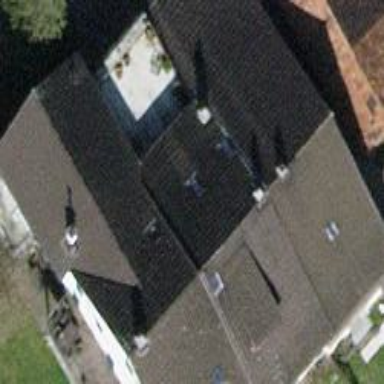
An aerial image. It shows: Terrace building.